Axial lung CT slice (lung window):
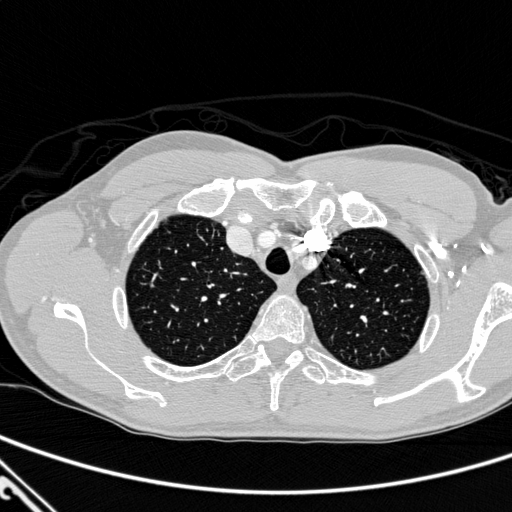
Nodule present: no